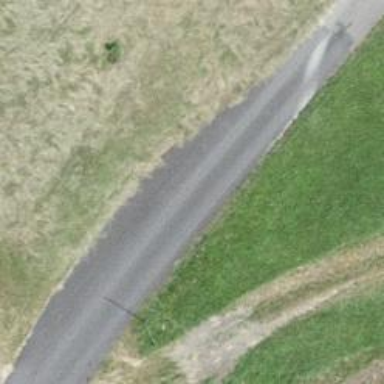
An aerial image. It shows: Passing place on the road.